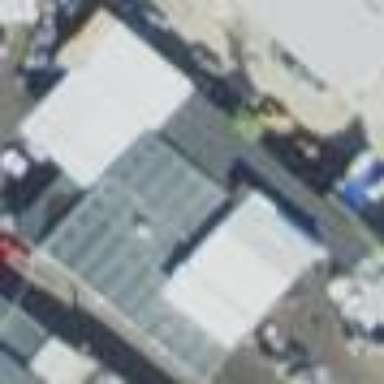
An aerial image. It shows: Part of building.